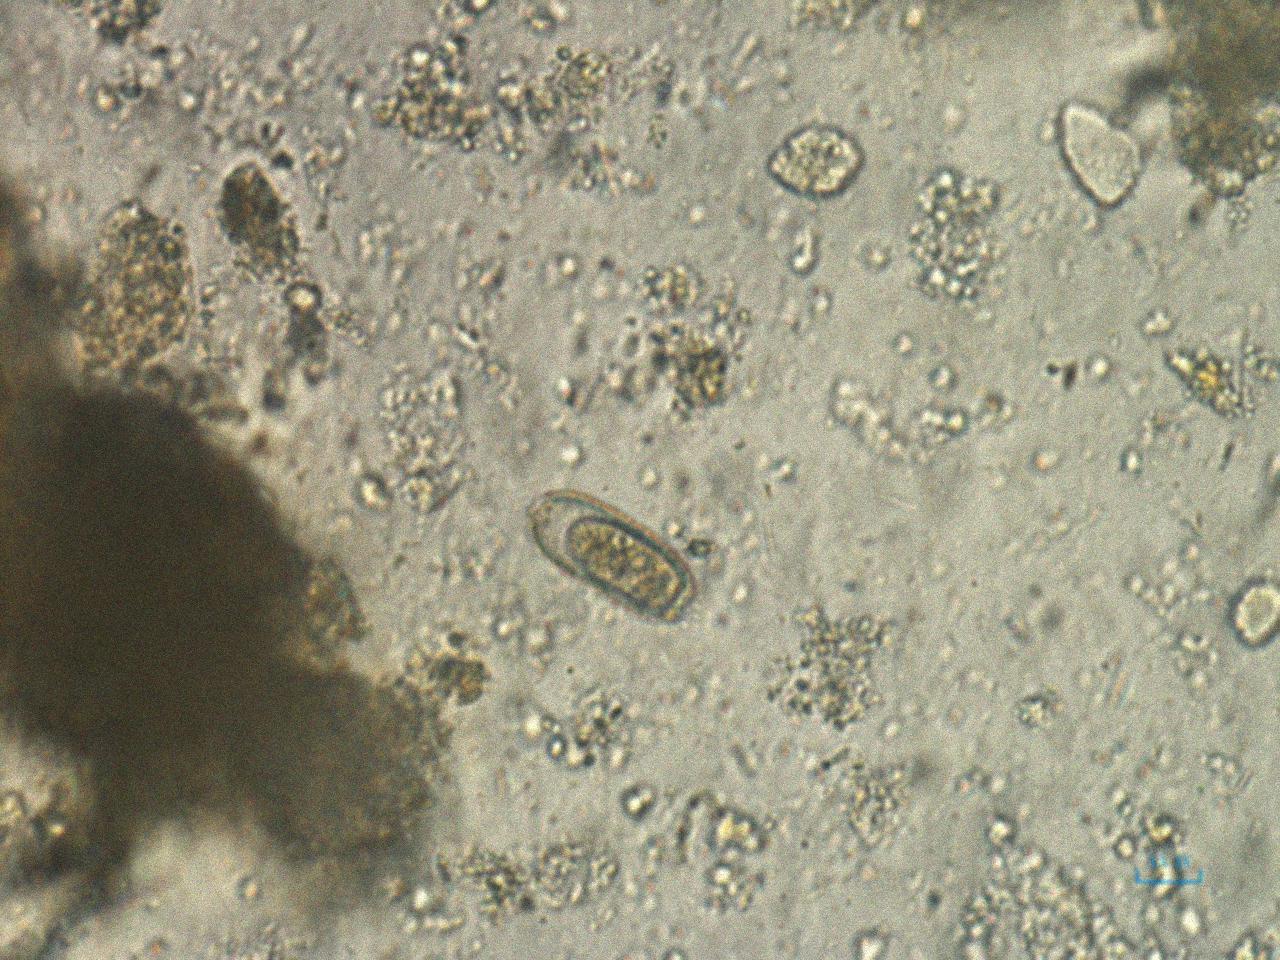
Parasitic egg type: Capillaria philippinensis